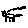
Label: cat